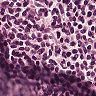
Metastatic tissue present: no